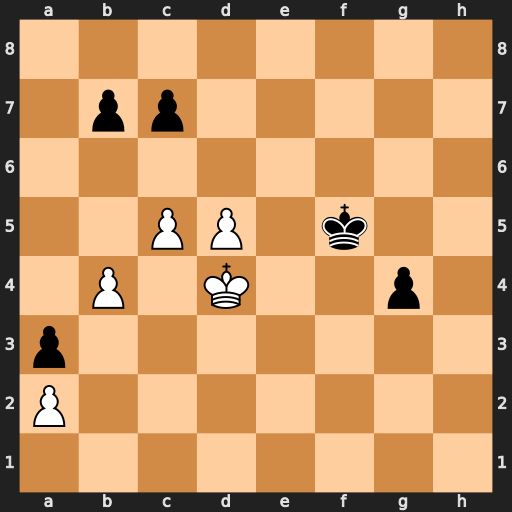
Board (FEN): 8/1pp5/8/2PP1k2/1P1K2p1/p7/P7/8
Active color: w
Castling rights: -
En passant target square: -
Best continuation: b5 Kf4 Kd3